Question: When I resize the window, the images don't align well. I am trying to get the bottom of each image to align with the end of the '.pinkDiv' .
Here's a screenshot of an image doesn't align well in a specific window size:

Here's my code:
'''
.pinkDiv {
position: relative;
width: 100%;
height: 290px;
background-color: pink;
}
.miniDiv {
width: calc(100% * 100 / 893);
background-color: green;
}
.maxiDiv {
width: calc(100% * 93 / 893);
background-color: green;
}
img {
width: 100%;
height: auto;
margin-top: 174px;
}
#queen {
margin-top: 55px;
}
.tab2 {
width: 100%;
height: 5vh;
background-color: rgb(208, 49, 45, 0.9);
}
'''
'''
<div class="pinkDiv">
<div class="miniDiv">
<img src="https://upload.wikimedia.org/wikipedia/commons/3/3d/StauntonPawn2.jpg" style=" width:100%;">
</div>
<div class="miniDiv">
<img src="https://upload.wikimedia.org/wikipedia/commons/3/3d/StauntonPawn2.jpg" style="width:100%">
</div>
<div class="miniDiv">
<img src="https://upload.wikimedia.org/wikipedia/commons/3/3d/StauntonPawn2.jpg" style="width:100%">
</div>
<div class="miniDiv">
<img src="https://upload.wikimedia.org/wikipedia/commons/3/3d/StauntonPawn2.jpg" style="width:100%">
</div>
<div class="maxiDiv">
<img src="https://upload.wikimedia.org/wikipedia/commons/a/af/Chess_piece_-_White_queen.jpg" style="width:100%"
id="queen">
</div>
<div class="miniDiv">
<img src="https://upload.wikimedia.org/wikipedia/commons/3/3d/StauntonPawn2.jpg" style="width:100%">
</div>
<div class="miniDiv">
<img src="https://upload.wikimedia.org/wikipedia/commons/3/3d/StauntonPawn2.jpg" style="width:100%">
</div>
<div class="miniDiv">
<img src="https://upload.wikimedia.org/wikipedia/commons/3/3d/StauntonPawn2.jpg" style="width:100%">
</div>
<div class="miniDiv">
<img src="https://upload.wikimedia.org/wikipedia/commons/3/3d/StauntonPawn2.jpg" style="width:100%">
</div>
</div>
<div class="tab2">
</div>
'''
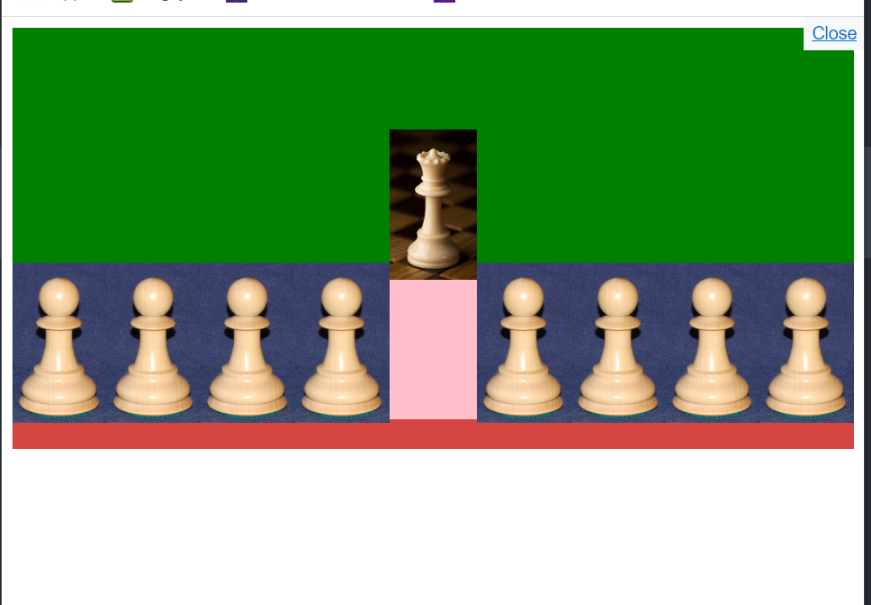
Answer: Not sure if this is what you want:

Added
'''
display: flex;
align-items: flex-end;
'''
to '.pinkDiv'
---
Full code:
'''
.pinkDiv {
position: relative;
width: 100%;
height: 290px;
background-color: pink;
display: flex;
align-items: flex-end;
}
.miniDiv {
width: calc(100% * 100 / 893);
background-color: green;
}
.maxiDiv {
width: calc(100% * 93 / 893);
background-color: green;
}
img {
width: 100%;
height: auto;
margin-top: 174px;
}
#queen {
margin-top: 55px;
}
.tab2 {
width: 100%;
height: 5vh;
background-color: rgb(208, 49, 45, 0.9);
}
'''
'''
<div class="pinkDiv">
<div class="miniDiv">
<img src="https://upload.wikimedia.org/wikipedia/commons/3/3d/StauntonPawn2.jpg" style=" width:100%;">
</div>
<div class="miniDiv">
<img src="https://upload.wikimedia.org/wikipedia/commons/3/3d/StauntonPawn2.jpg" style="width:100%">
</div>
<div class="miniDiv">
<img src="https://upload.wikimedia.org/wikipedia/commons/3/3d/StauntonPawn2.jpg" style="width:100%">
</div>
<div class="miniDiv">
<img src="https://upload.wikimedia.org/wikipedia/commons/3/3d/StauntonPawn2.jpg" style="width:100%">
</div>
<div class="maxiDiv">
<img src="https://upload.wikimedia.org/wikipedia/commons/a/af/Chess_piece_-_White_queen.jpg" style="width:100%"
id="queen">
</div>
<div class="miniDiv">
<img src="https://upload.wikimedia.org/wikipedia/commons/3/3d/StauntonPawn2.jpg" style="width:100%">
</div>
<div class="miniDiv">
<img src="https://upload.wikimedia.org/wikipedia/commons/3/3d/StauntonPawn2.jpg" style="width:100%">
</div>
<div class="miniDiv">
<img src="https://upload.wikimedia.org/wikipedia/commons/3/3d/StauntonPawn2.jpg" style="width:100%">
</div>
<div class="miniDiv">
<img src="https://upload.wikimedia.org/wikipedia/commons/3/3d/StauntonPawn2.jpg" style="width:100%">
</div>
</div>
<div class="tab2">
</div>
'''